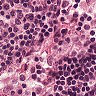
Metastatic tissue present: no